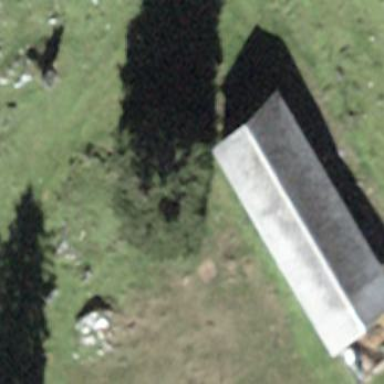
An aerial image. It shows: Cowshed building.